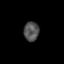
Tissue: prostate
Cell type: Myeloid cells
Senescence score: 0.6892
Nuclear area (px): 284
Mean DAPI intensity: 83.546